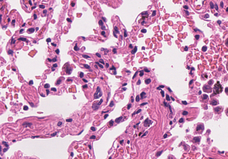
Tumor epithelial tissue: no
Tumor-associated stroma tissue: no
Normal tissue: yes